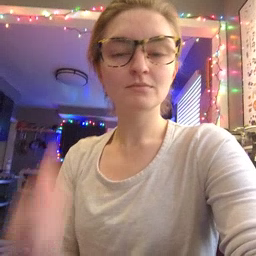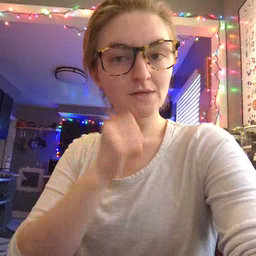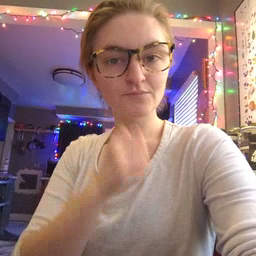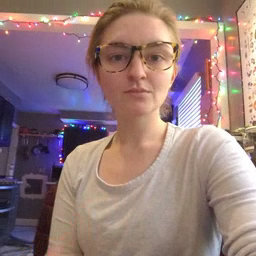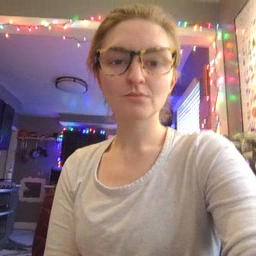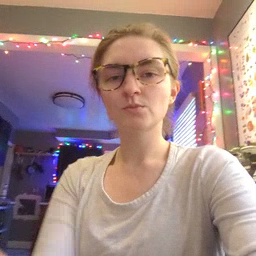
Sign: every